Question: I am making an iPhone application that uses hexagon images for button shapes. I add UIButtons to the View and then set the buttons images to be the hexagon image.
My buttons will be layed out like a beehive structure - as per the attached image. If all buttons are in a single row there is no issue.
But when you begin to add multiple rows of buttons, there will be an overlap of buttons - as can be seen by the blue highlighted areas on the attached image.
The dashed lines represent the underlying UIButton shape.
My question is how do I handle these overlapping areas?
For instance, if I add button 3 first to the view and then 1, 2, 4 & 5 in that order to the View, button 3 will only have a very small space for the user to click on to select it as the other buttons will overlap it and have "z-index" presedence (to use a CSS term).
Or the user can click on button 3, but they might click on the top left hand corner of it which will trigger button 1 clicked as an Action.
Alternatively, is there a way to create custom button shapes in Xcode? I can create a button in code but its either a square or a rectangle.
EDIT: I have seen <URL> that allows you to only registers button clicks on button images where the Alpha != 0 but the issue is still that the Alpha for button 1 will overlap button 3 and therefore not register button 3 clicks in the overlapping areas?

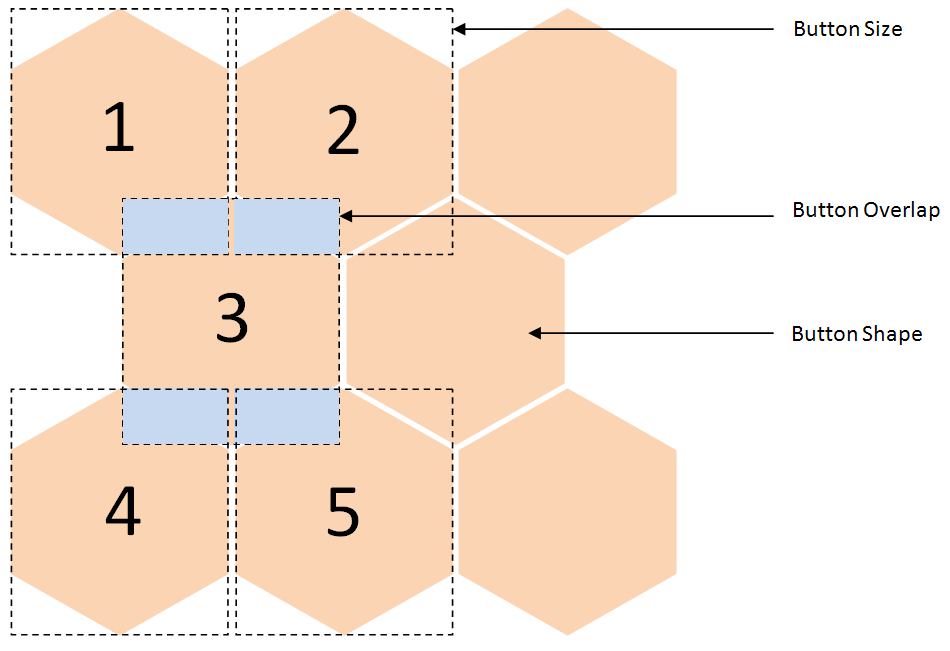
Answer: Try this Link
<URL>
It gives out a Lib for having buttons sense touch as per its assigned Images